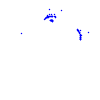
Particle: kaon